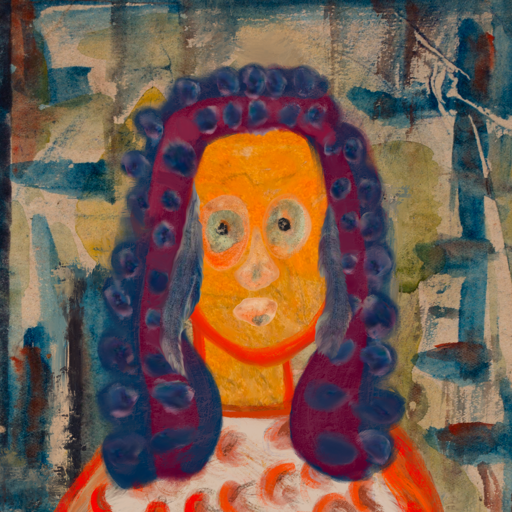
Background: Orphan, Head And Neck Front: Sisters, Face Front: Childish, Bust: Rupkatha, Hair Front: Hill_Girl, Head Accessory: Blank, Second Necklace: Blank, Necklace: Blank, Baby: Blank